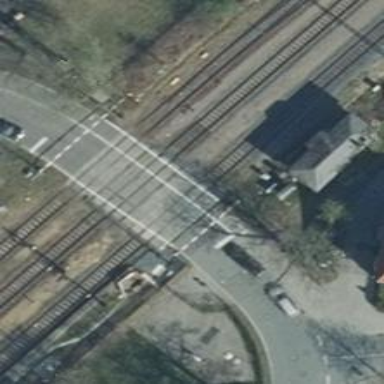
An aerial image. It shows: Railway crossing.